Question: everyone. I have an HTTP API for posting messages in a RabbitMQ broker and I need to implement the request-response pattern in order to receive the responses from the server. So I am something like a bridge between the clients and the server. I push the messages to the broker with specific routing-key and there is a Consumer for that messages, which is publishing back massages as response and my API must consume the response for every request. So the diagram is something like this:

So what I do is the following- For every HTTP session I create a temporary responseQueue(which is bound to the default exchange, with routing key the name of that queue), after that I set the replyTo header of the message to be the name of the response queue(where I will wait for the response) and also set the template replyQueue to that queue. Here is my code:
'''
public void sendMessage(AbstractEvent objectToSend, final String routingKey) {
final Queue responseQueue = rabbitAdmin.declareQueue();
byte[] messageAsBytes = null;
try {
messageAsBytes = new ObjectMapper().writeValueAsBytes(objectToSend);
} catch (JsonProcessingException e) {
e.printStackTrace();
}
MessageProperties properties = new MessageProperties();
properties.setHeader("ContentType", MessageBodyFormat.JSON);
properties.setReplyTo(responseQueue.getName());
requestTemplate.setReplyQueue(responseQueue);
Message message = new Message(messageAsBytes, properties);
Message receivedMessage = (Message)requestTemplate.convertSendAndReceive(routingKey, message);
}
'''
So what is the problem: The message is sent, after that it is consumed by the Consumer and its response is correctly sent to the right queue, but for some reason it is not taken back in the convertSendAndReceived method and after the set timeout my receivedMessage is null. So I tried to do several things- I started to inspect the spring code(by the way it's a real nightmare to do that) and saw that is I don't declare the response queue it creates a temporal for me, and the replyTo header is set to the name of the queue(the same what I do). The result was the same- the receivedMessage is still null. After that I decided to use another template which uses the default exchange, because the responseQueue is bound to that exchange:
'''
requestTemplate.send(routingKey, message);
Message receivedMessage = receivingTemplate.receive(responseQueue.getName());
'''
The result was the same- the responseMessage is still null.
The versions of the amqp and rabbit are respectively 1.2.1 and 1.2.0. So I am sure that I miss something, but I don't know what is it, so if someone can help me I would be extremely grateful.
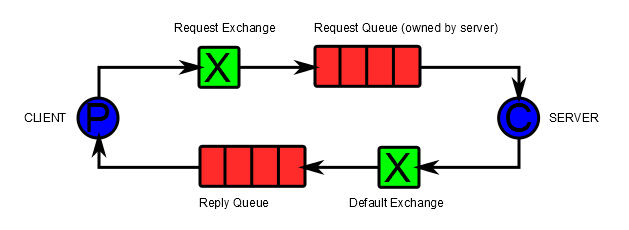
Answer: 1> It's strange that 'RabbitTemplate' uses 'doSendAndReceiveWithFixed' if you provide the 'requestTemplate.setReplyQueue(responseQueue)'. Looks like it is false in your explanation.
2> To make it worked with fixed 'ReplyQueue' you should configure a 'reply' 'ListenerContainer':
'''
SimpleMessageListenerContainer container = new SimpleMessageListenerContainer();
container.setConnectionFactory(rabbitConnectionFactory);
container.setQueues(responseQueue);
container.setMessageListener(requestTemplate);
'''
3> But the most important part here is around 'correlation'. The 'RabbitTemplate.sendAndReceive' populates 'correlationId' message property, but the consumer side has to get deal with it, too: it's not enough just to send reply to the 'responseQueue', the reply message should has the same 'correlationId' property. See here: <URL>
BTW there is no reason to populate the 'Message' manually: You can just simply support 'Jackson2JsonMessageConverter' to the 'RabbitTemplate' and it will convert your 'objectToSend' to the JSON bytes automatically with appropriate headers.